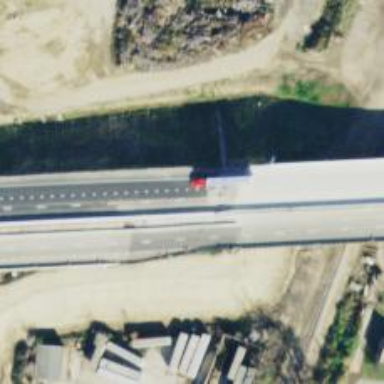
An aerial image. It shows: Motorway link.